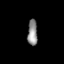
Tissue: lung
Cell type: Endothelial cells
Senescence score: 0.63
Nuclear area (px): 250
Mean DAPI intensity: 141.172